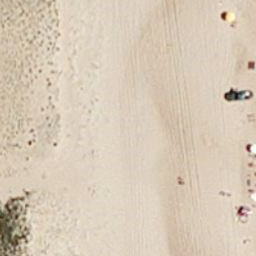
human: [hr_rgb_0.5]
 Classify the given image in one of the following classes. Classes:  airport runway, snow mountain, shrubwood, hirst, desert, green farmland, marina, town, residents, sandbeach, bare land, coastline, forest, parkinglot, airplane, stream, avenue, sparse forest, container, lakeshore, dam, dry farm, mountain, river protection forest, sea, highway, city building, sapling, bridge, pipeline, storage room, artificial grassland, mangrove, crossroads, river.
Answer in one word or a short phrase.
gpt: sandbeach